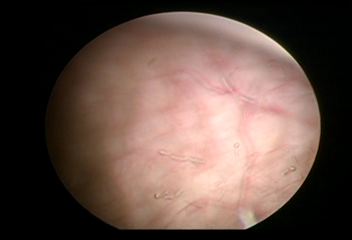
Modality: WLC
Class: Normal mucosa
Bladder cancer association: No